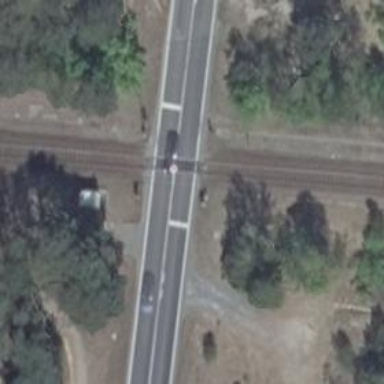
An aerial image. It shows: Level crossing along the railway.